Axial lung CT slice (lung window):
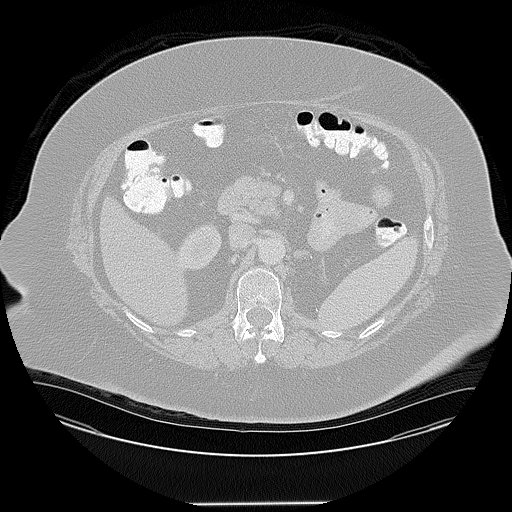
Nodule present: no